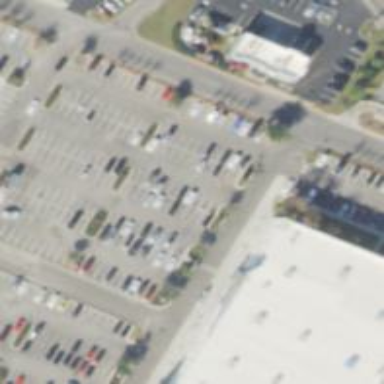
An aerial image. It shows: Parking space is available.